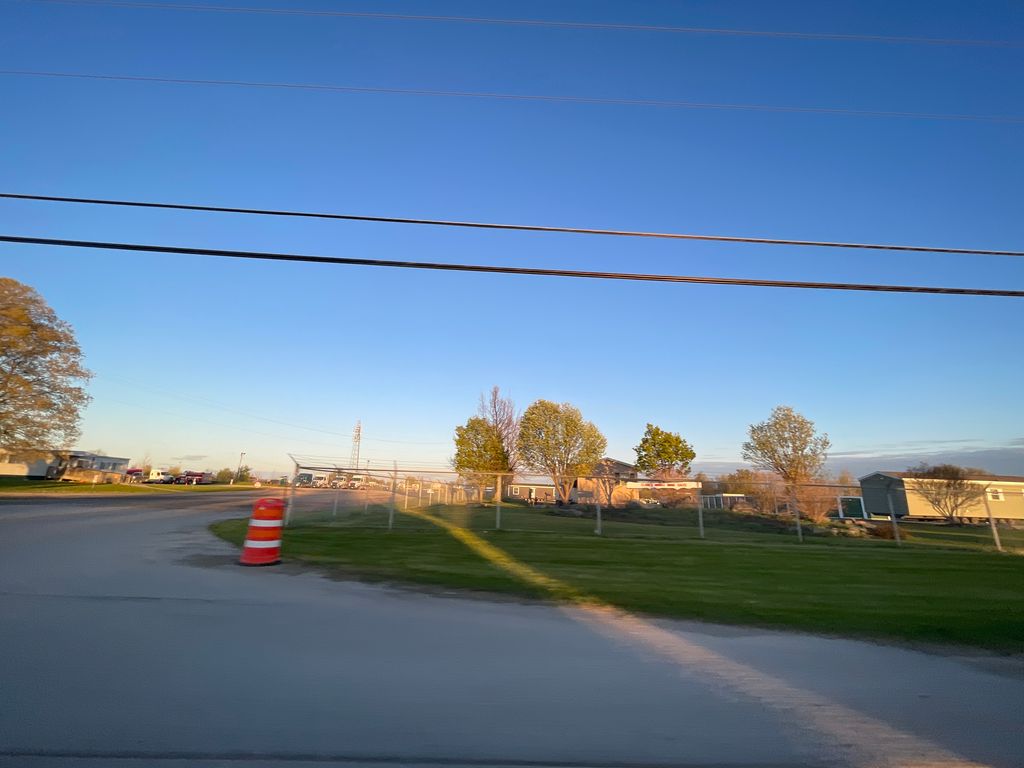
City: kitchener-waterloo